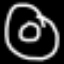
Label: donut